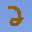
Label: 2